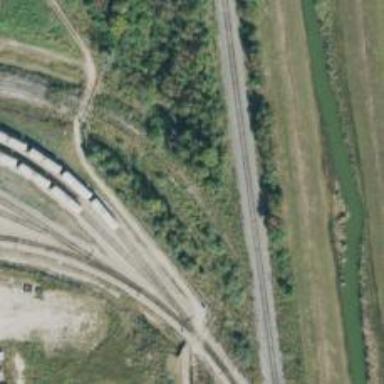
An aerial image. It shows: Abandoned railway.